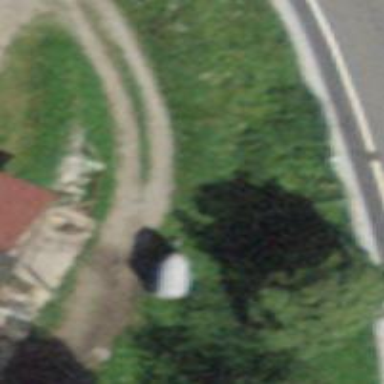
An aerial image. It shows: Unpaved driveway designated as service road.